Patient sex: M
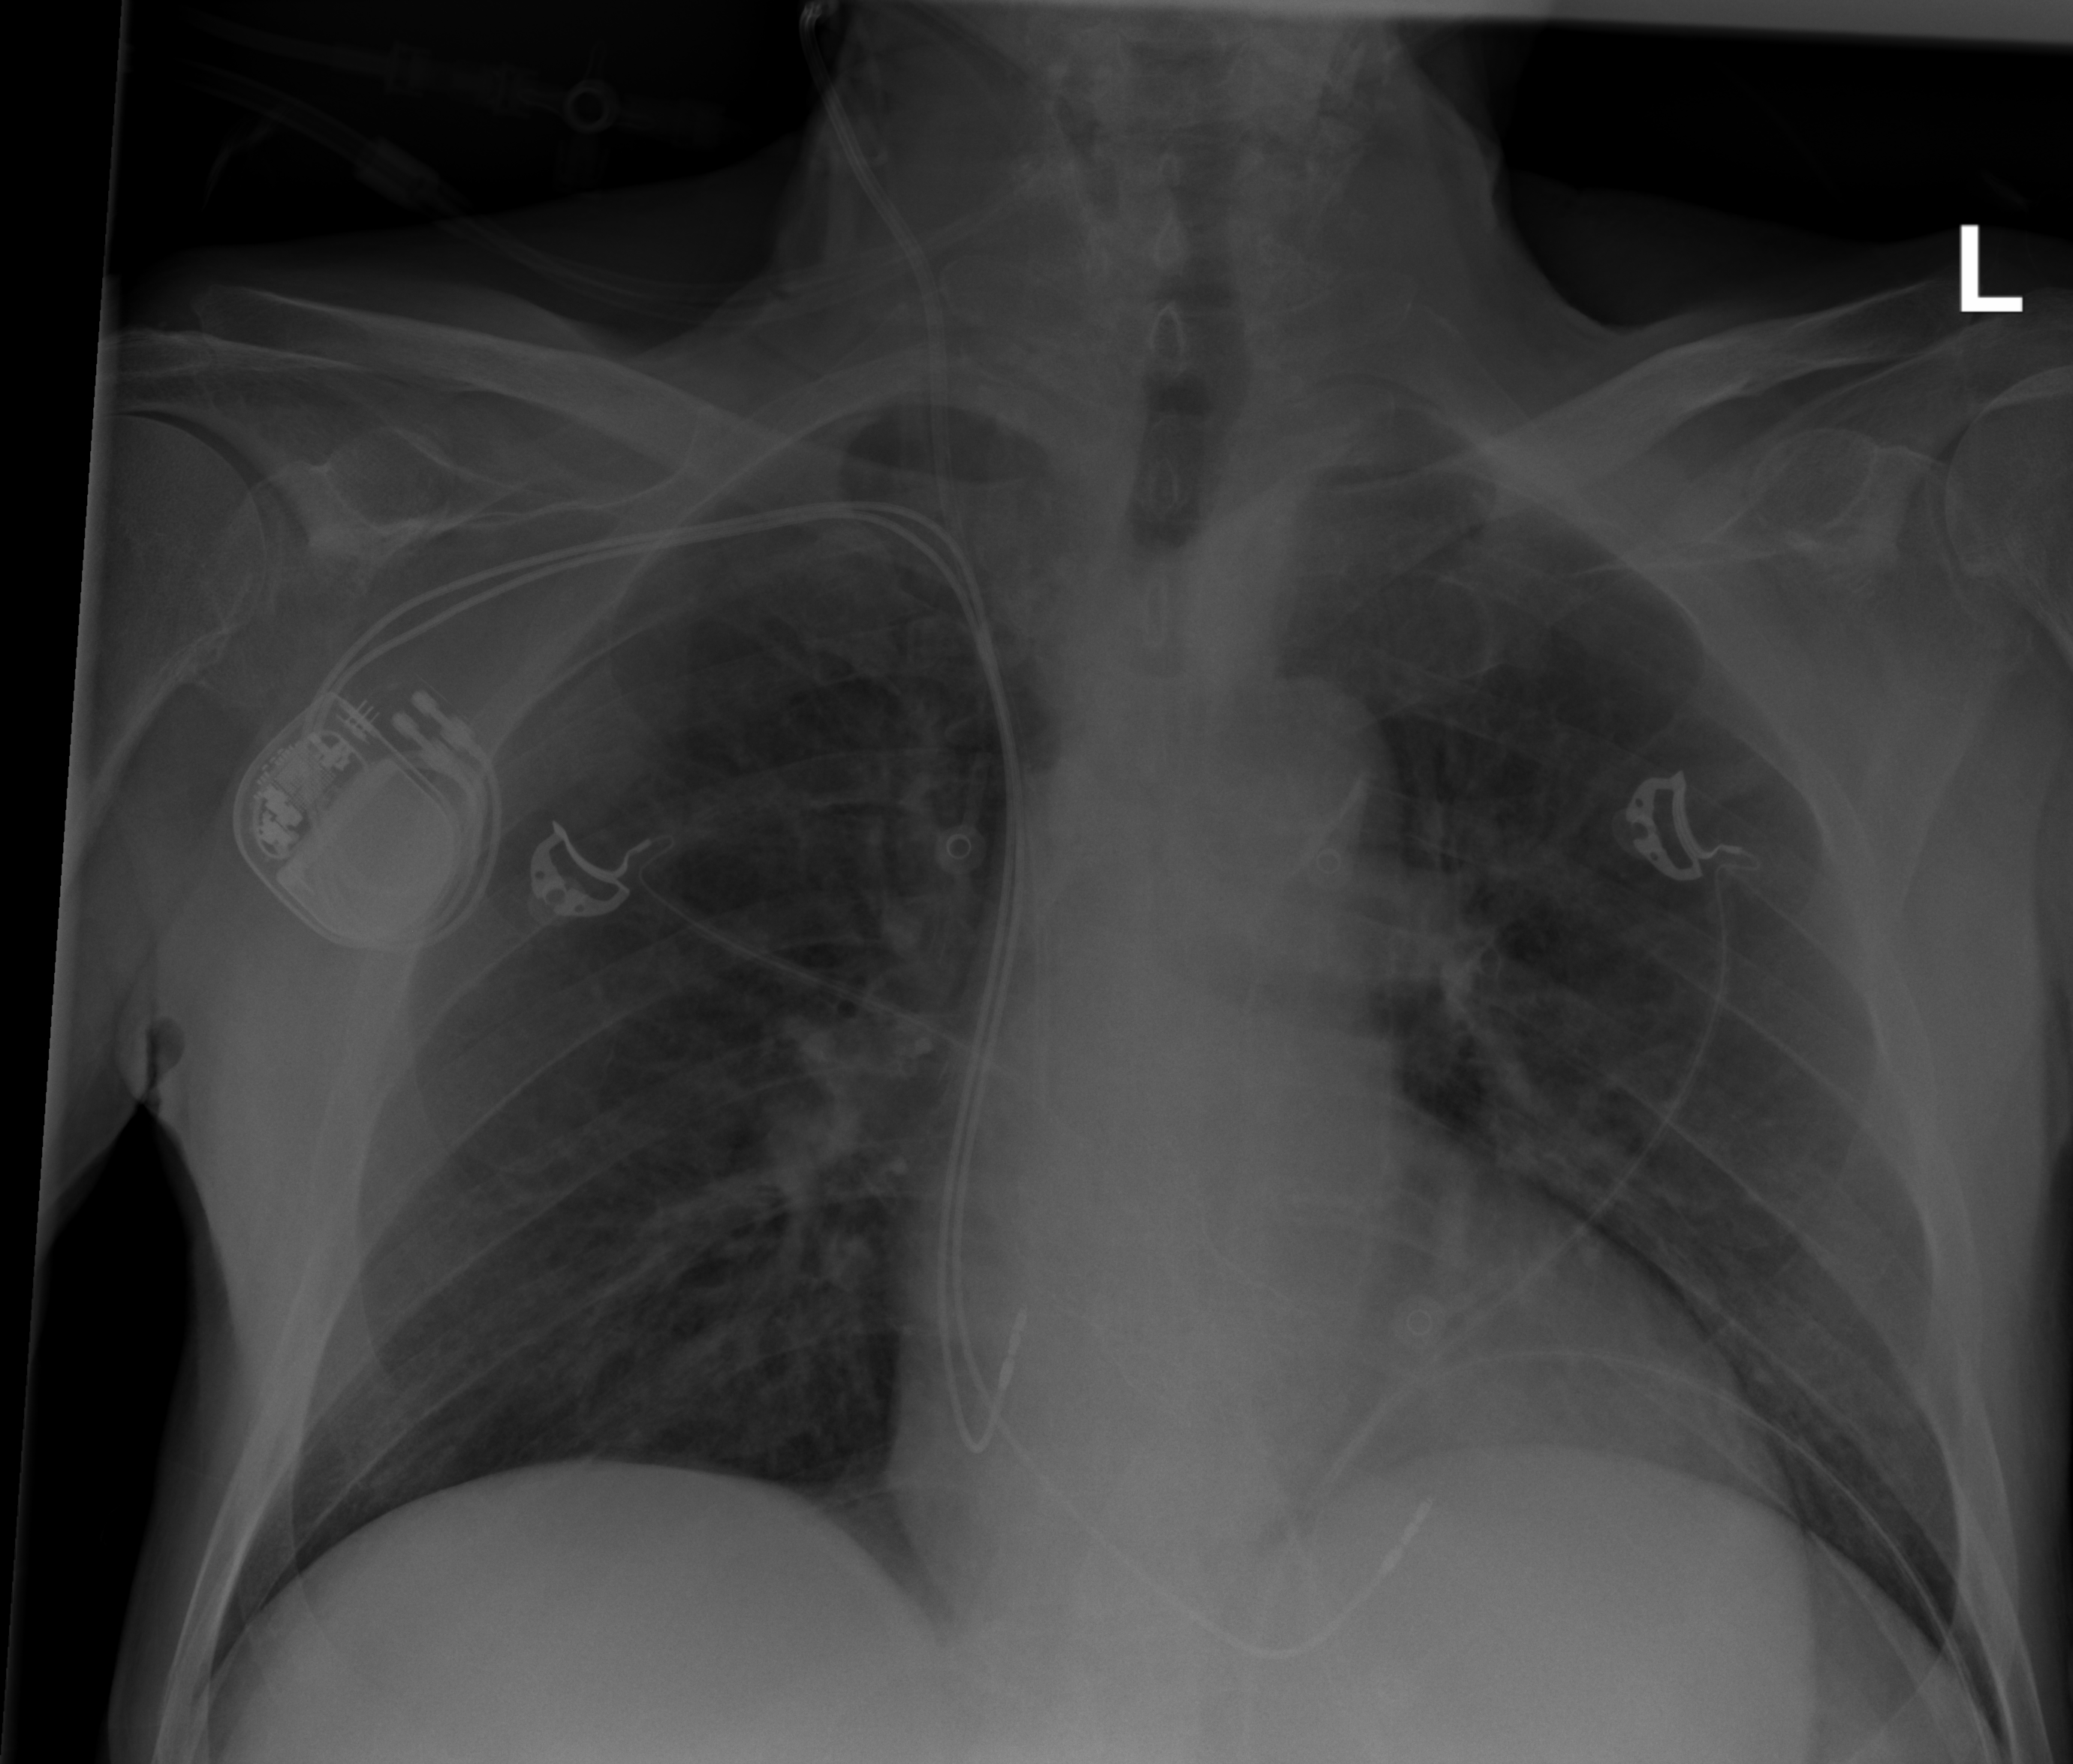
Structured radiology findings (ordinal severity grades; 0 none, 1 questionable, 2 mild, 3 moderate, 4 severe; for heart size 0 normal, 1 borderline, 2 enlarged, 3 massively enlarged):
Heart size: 2
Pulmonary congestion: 0
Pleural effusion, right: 0
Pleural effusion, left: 0
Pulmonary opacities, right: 0
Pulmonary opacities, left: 0
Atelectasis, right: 2
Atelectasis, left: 0